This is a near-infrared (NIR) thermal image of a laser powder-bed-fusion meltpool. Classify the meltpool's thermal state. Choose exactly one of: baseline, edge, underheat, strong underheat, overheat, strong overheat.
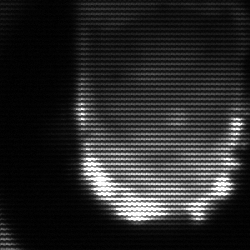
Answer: baseline